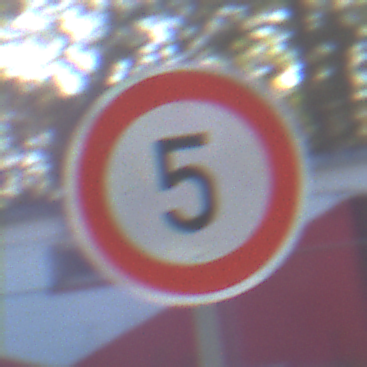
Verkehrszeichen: Geschwindigkeit5
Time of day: MorningAfternoon
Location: Outdoor (Suburban)
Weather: PartlyCloudy
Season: NotSpecified
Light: Natural